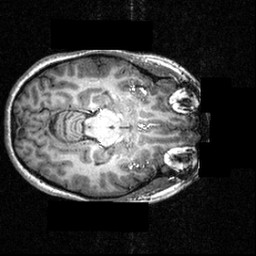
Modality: T1w
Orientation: axial
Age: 25
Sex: female
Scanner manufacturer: siemens
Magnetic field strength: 3.951 T
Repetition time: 1.5 s
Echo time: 0.00335 s